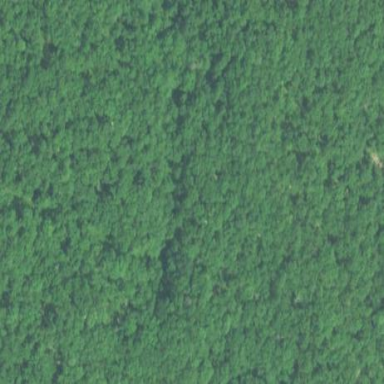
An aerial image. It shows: Mixed leaf woodland.